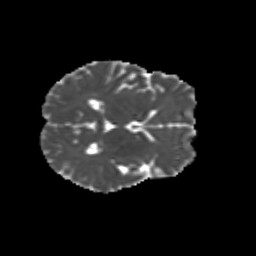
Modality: MD
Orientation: axial
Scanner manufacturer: siemens
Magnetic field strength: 3 T
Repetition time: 9.2 s
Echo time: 0.084 s